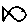
Label: fish